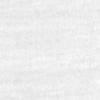
Label: no_change